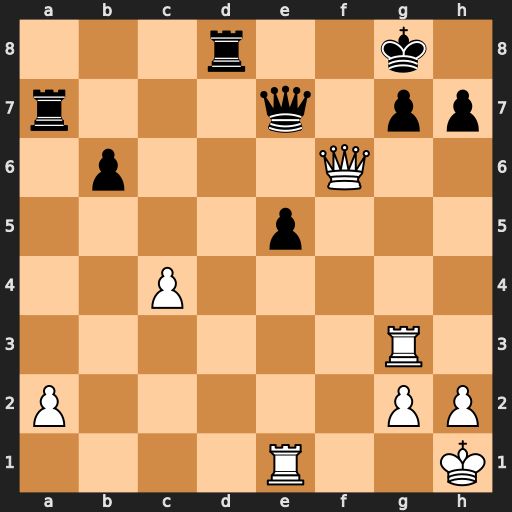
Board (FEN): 3r2k1/r3q1pp/1p3Q2/4p3/2P5/6R1/P5PP/4R2K
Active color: w
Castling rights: -
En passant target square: -
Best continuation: Rxg7+ Qxg7 Qxd8+